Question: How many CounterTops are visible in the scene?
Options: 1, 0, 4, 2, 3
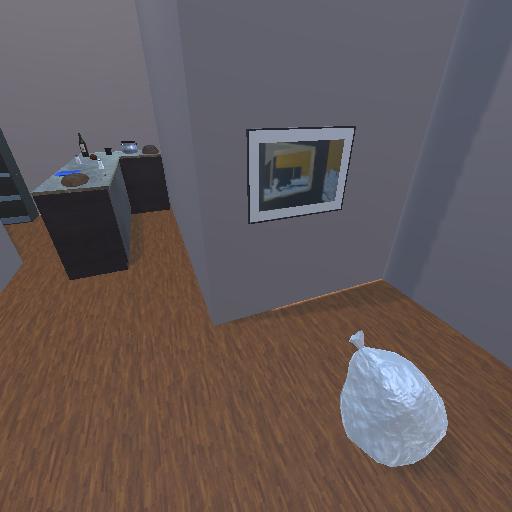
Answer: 1